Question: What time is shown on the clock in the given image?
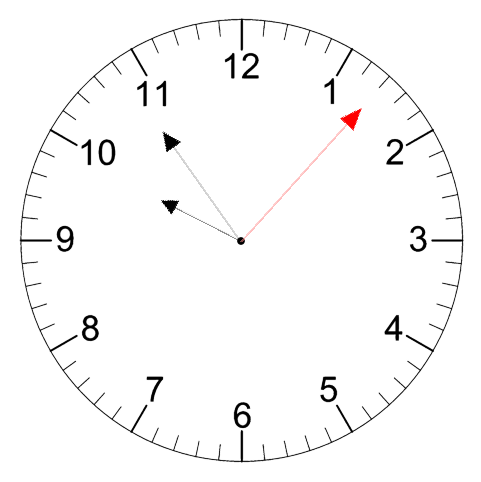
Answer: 09:54:07